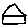
Label: house